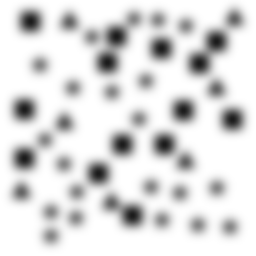
Squares: 14
Triangles: 7
Stars: 21
Total shapes: 42